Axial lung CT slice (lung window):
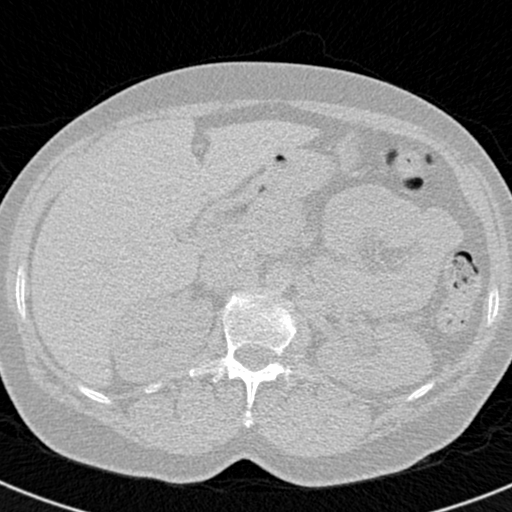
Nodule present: no